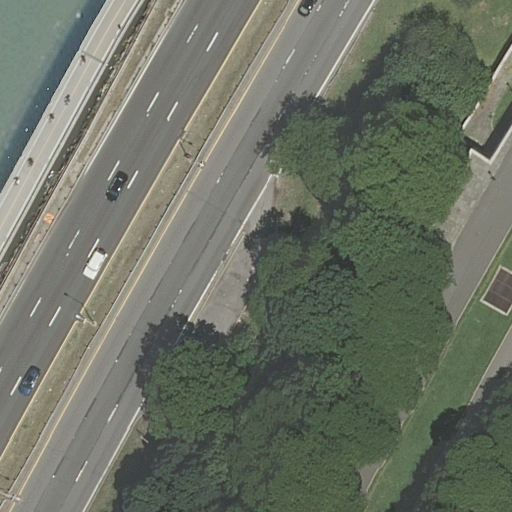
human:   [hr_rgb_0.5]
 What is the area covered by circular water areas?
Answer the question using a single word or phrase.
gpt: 0m2

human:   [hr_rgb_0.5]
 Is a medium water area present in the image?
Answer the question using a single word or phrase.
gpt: yes

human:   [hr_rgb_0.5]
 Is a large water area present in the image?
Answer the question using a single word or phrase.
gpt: no

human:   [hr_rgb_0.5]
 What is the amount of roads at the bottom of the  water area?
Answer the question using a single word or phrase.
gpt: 2

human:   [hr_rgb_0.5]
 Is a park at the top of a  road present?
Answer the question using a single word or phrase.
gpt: yes

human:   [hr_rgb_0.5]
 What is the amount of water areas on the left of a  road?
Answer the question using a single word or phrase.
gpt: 1

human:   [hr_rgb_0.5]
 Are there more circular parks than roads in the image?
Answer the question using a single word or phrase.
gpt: no

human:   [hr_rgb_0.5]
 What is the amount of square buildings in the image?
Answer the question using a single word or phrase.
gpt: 0

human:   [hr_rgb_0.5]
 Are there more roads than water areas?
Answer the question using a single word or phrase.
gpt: yes

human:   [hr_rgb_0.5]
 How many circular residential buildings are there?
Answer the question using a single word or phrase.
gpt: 0

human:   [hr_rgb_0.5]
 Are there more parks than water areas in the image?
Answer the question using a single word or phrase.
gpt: no

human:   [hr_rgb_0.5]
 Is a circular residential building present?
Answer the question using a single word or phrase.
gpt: no

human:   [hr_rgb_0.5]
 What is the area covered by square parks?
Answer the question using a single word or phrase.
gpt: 0m2

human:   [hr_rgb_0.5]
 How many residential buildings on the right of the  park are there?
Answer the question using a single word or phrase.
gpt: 0

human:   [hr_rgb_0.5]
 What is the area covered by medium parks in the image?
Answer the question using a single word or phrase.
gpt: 194m2

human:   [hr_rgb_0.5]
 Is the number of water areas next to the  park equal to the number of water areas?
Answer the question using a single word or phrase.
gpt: yes

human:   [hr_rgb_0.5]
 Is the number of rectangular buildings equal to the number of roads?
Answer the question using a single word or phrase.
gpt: no

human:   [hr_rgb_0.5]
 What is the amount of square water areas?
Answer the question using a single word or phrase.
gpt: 0

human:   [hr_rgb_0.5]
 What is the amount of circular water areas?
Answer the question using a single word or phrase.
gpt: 0

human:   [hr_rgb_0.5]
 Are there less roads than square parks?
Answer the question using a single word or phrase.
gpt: no

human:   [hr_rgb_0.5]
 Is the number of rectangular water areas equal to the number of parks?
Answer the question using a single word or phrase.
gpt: yes

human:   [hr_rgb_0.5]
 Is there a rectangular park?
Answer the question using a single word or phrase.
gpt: yes

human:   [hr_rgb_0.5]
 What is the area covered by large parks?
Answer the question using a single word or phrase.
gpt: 0m2

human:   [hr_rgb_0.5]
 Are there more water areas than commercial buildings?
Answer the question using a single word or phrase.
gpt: yes

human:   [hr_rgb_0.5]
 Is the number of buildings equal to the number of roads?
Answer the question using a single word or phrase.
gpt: no

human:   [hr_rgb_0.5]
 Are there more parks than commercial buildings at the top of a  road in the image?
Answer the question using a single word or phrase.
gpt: yes

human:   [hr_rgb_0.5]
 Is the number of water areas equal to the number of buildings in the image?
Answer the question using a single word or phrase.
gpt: no

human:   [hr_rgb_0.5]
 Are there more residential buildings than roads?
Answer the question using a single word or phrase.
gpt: no

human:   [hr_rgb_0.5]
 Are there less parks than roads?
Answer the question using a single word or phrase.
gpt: yes

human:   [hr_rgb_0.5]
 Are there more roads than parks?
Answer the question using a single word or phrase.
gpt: yes

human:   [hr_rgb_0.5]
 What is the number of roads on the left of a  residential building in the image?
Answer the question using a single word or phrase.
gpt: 0

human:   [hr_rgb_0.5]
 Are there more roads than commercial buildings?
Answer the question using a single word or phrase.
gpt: yes

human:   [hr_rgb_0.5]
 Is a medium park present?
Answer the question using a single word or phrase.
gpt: yes

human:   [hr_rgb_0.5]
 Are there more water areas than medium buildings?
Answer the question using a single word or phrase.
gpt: yes

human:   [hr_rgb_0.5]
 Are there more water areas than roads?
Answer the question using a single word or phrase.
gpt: no

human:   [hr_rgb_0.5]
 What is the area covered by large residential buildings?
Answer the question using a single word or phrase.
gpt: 0m2